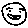
Label: smiley face